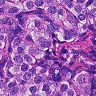
Metastatic tissue present: yes